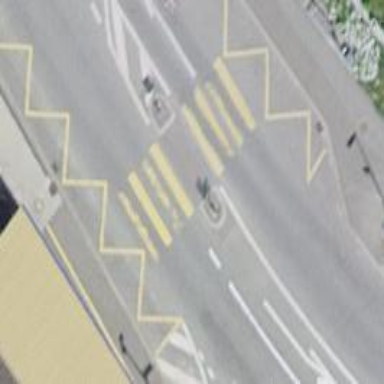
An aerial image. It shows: Marked pedestrian crossing with zebra designation and central island.